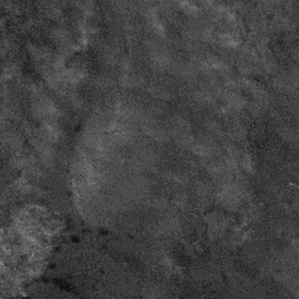
Label: frost